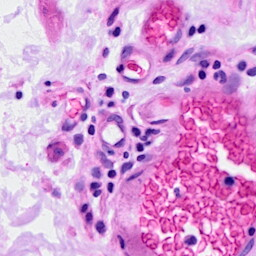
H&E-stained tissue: Ovarian